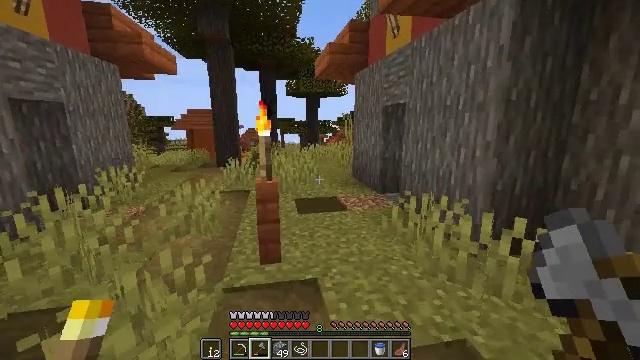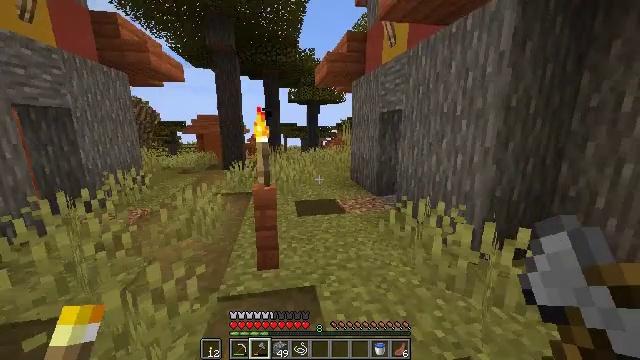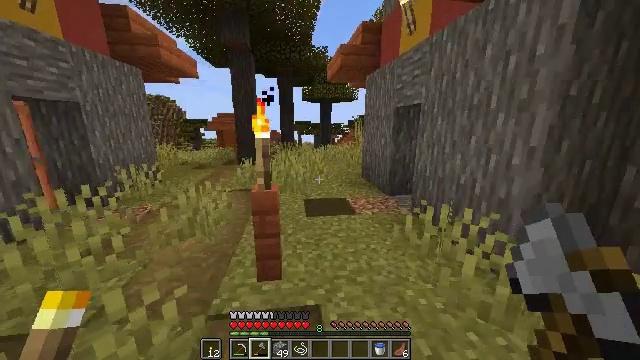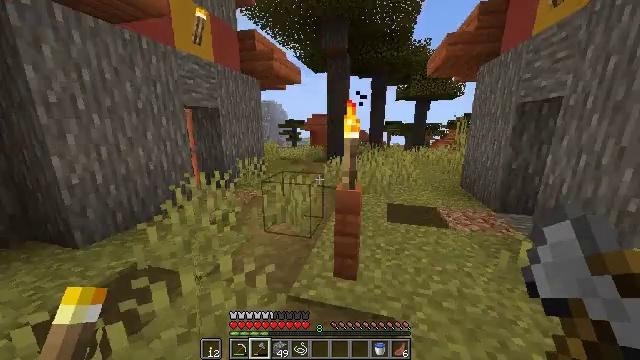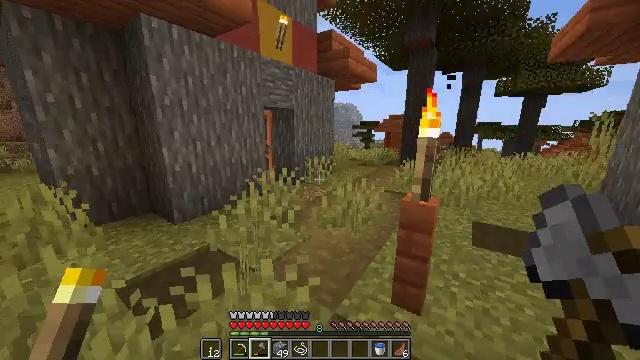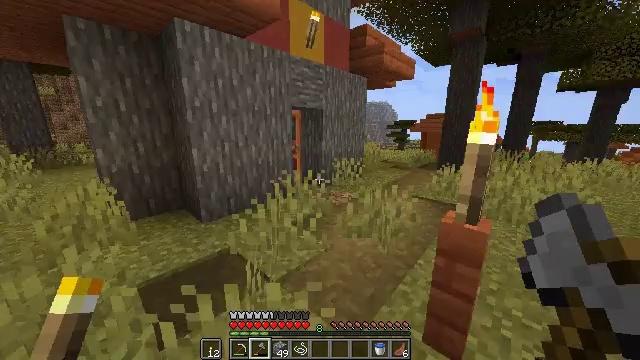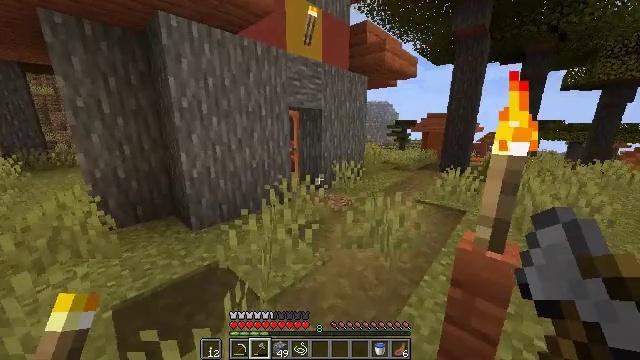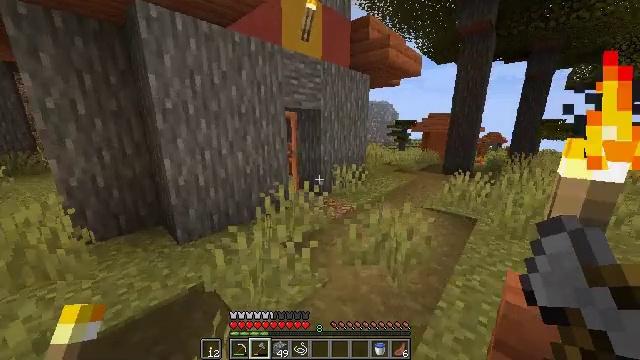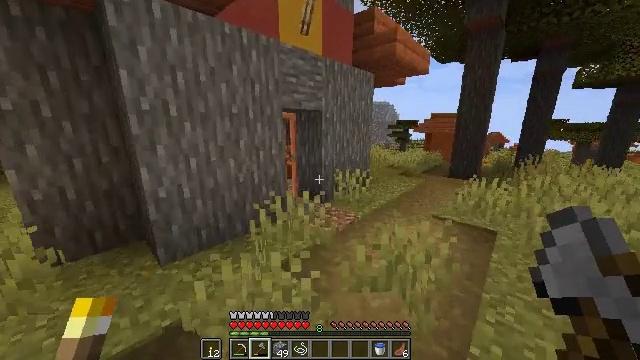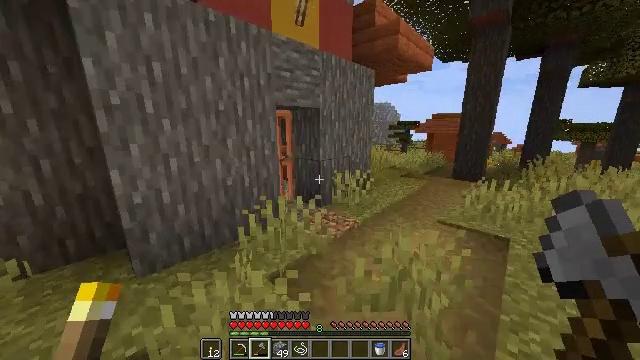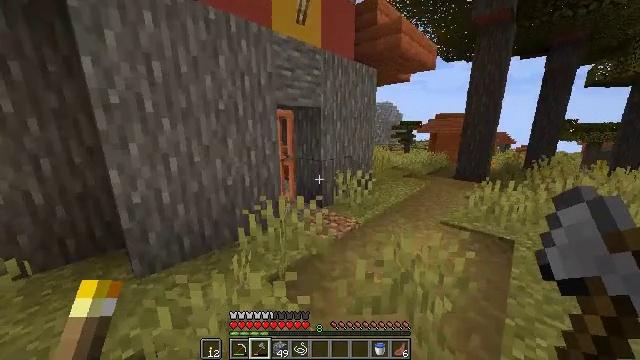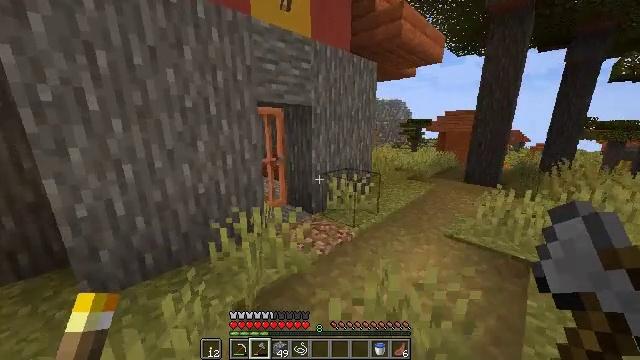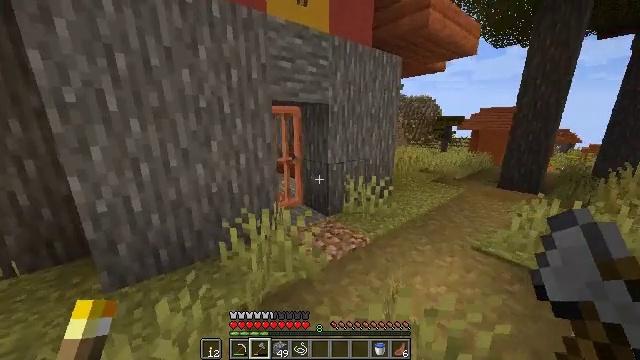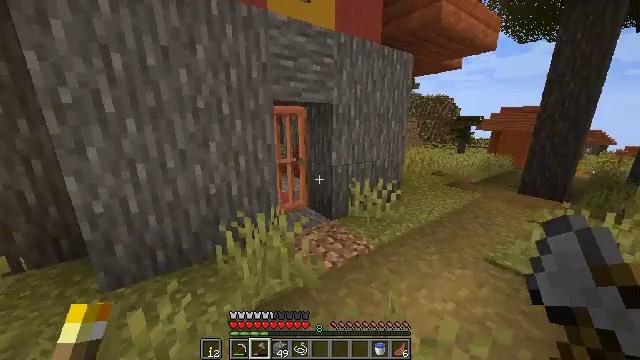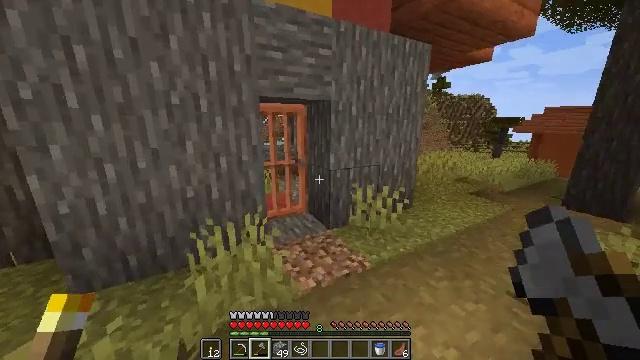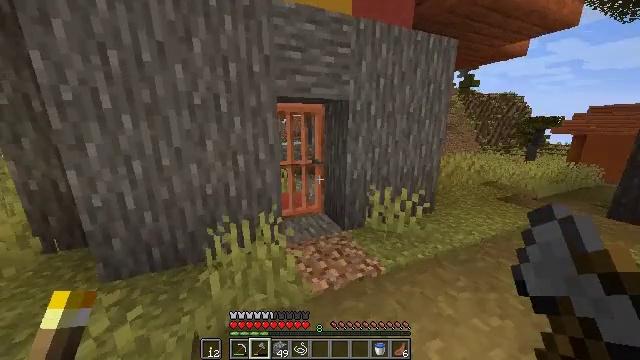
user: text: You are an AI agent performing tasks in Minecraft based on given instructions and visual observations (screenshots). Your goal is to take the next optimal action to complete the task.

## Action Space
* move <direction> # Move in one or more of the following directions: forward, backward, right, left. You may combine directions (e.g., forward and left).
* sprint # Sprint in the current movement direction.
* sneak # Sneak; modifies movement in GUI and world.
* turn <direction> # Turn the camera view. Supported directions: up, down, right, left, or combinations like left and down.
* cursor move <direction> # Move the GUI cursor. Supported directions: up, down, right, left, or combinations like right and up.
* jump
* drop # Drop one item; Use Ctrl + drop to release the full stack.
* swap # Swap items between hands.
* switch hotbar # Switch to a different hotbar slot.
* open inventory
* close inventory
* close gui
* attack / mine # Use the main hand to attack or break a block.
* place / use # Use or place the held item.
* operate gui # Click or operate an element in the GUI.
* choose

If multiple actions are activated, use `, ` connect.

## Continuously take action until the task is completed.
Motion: motion action
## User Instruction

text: Mine the orange carpet to pick it up.
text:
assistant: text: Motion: move forward, sprint, attack / mine
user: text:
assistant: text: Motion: move forward, sprint, turn left and down, attack / mine
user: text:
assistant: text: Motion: move forward, sprint, turn left, attack / mine
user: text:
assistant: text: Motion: move forward, sprint, turn left, attack / mine
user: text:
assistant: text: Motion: move forward, sprint, turn left, attack / mine
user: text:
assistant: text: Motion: move forward, sprint, attack / mine
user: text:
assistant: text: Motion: move forward, sprint, attack / mine
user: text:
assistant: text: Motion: move forward, sprint, attack / mine
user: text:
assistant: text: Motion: move forward and move right, sprint, attack / mine
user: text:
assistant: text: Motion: move forward and move right, sprint, attack / mine
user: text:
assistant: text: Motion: move forward and move right, sprint, turn left, attack / mine
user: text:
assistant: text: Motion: move forward and move right, sprint, turn left, attack / mine
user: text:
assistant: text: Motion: move forward and move right, sprint, turn left, attack / mine
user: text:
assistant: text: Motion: move forward and move right, sprint, turn left, attack / mine
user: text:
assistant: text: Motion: move forward and move right, sprint, turn left, attack / mine
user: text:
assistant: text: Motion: move forward and move right, turn left, attack / mine
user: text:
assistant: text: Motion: move forward and move right, turn left, attack / mine
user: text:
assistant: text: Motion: move forward, turn left, attack / mine and use / place
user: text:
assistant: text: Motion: move forward, attack / mine and use / place
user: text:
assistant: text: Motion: move forward, attack / mine and use / place
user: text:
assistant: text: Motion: move forward, turn left, attack / mine and use / place
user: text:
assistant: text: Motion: move forward, attack / mine
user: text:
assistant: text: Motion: move forward, attack / mine
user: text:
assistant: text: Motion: move forward, attack / mine
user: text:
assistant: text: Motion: move forward, attack / mine
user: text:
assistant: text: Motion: move forward, attack / mine
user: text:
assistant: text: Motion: move forward, attack / mine
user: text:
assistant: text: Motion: move forward, attack / mine
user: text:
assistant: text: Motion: move forward, attack / mine
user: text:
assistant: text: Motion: move forward, attack / mine